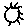
Label: sun